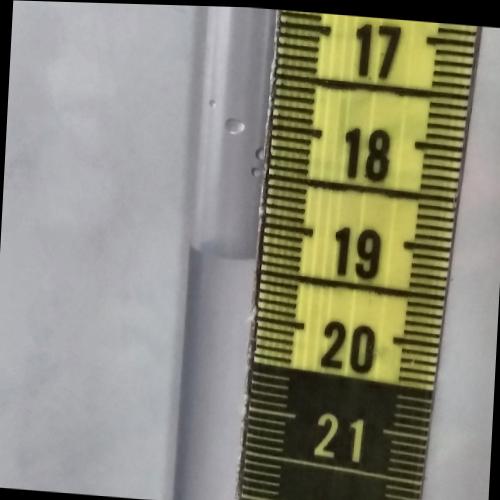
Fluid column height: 19.4 cm